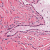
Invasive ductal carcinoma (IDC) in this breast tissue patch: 0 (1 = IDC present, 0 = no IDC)